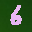
Label: 6